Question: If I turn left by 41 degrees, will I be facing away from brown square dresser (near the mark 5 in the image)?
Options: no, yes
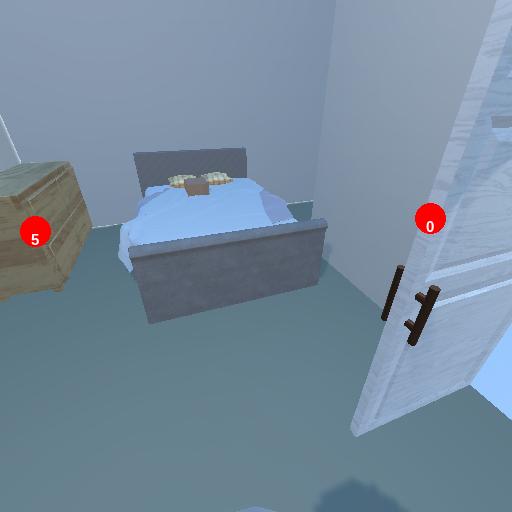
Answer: no